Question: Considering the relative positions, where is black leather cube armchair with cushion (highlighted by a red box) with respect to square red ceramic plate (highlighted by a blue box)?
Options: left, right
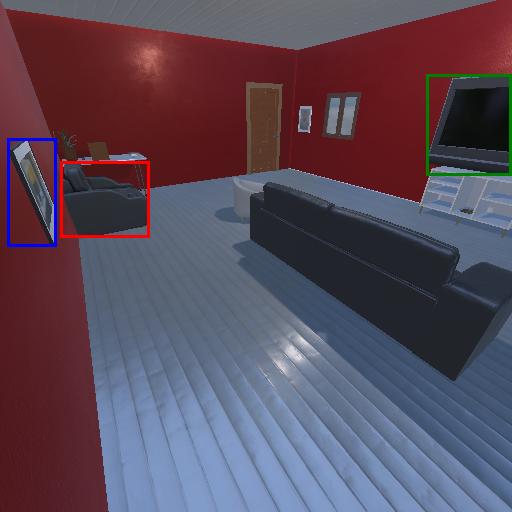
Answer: left